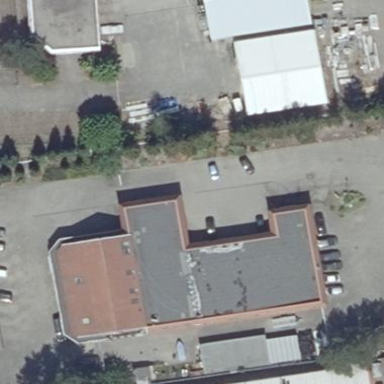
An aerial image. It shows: Commercial building.